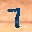
Label: 7